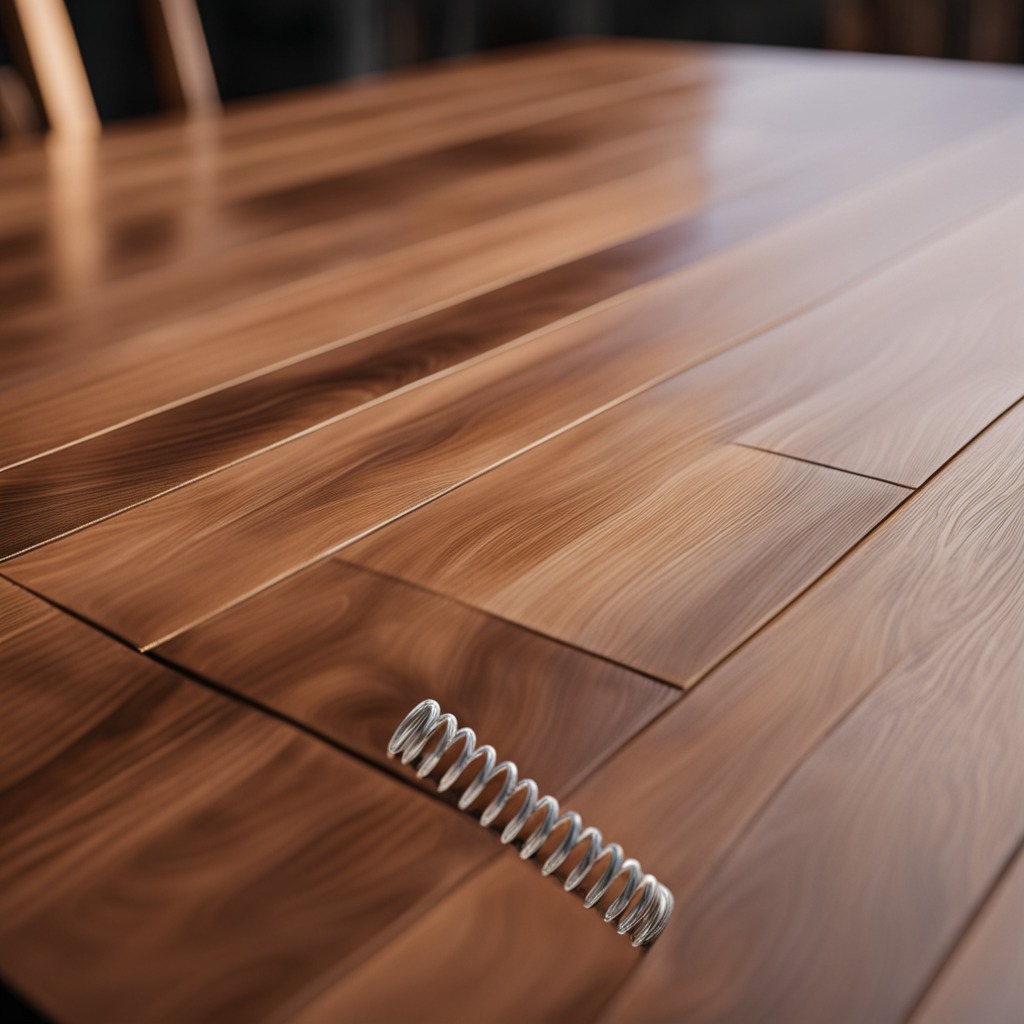
A coiled metal spring is lying on the wooden table in a carpentry studio.